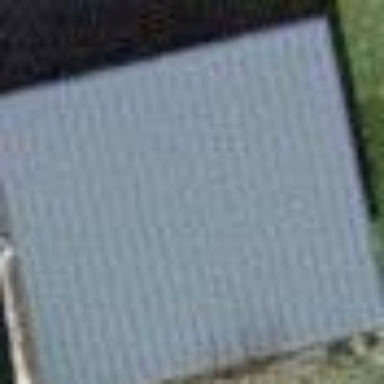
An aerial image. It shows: Garage.